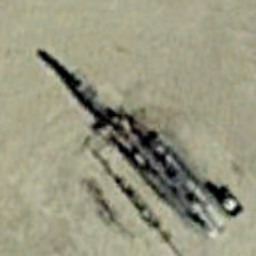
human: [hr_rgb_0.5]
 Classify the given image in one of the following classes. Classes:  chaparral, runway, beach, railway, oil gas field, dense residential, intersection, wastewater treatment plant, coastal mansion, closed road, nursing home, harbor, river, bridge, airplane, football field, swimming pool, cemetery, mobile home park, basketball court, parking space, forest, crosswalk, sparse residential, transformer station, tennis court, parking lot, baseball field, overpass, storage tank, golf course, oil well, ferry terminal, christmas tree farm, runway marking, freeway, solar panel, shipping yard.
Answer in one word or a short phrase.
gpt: oil well